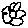
Label: flower